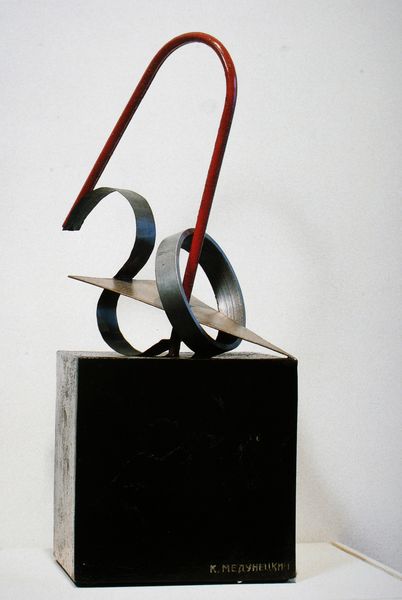
Titel: Raumkonstruktion
Künstler: Konstantin Medunezkij
Standort: Yale
Institution: Yale University Art Gallery
Schlagwörter: blau, dreieck, grün, komposition, schwarz, rot, sockel, spitze, signatur, kreis, skulptur, statue, schwung, moderne, abstrakt, modern, formen, metall, plastik, ring, foto, fotografie, unterschrift, form, künstler, kunst, würfel, photo, kurve, quader, scwarz, museum, block, quadrat, bügel, reifen, s form, kubus, schlinge, überschneidung, laubsäge, klotz, komponiert, grundformen, durchschneidung, s schwung, würfelsockel, zusammengestellt, s, #